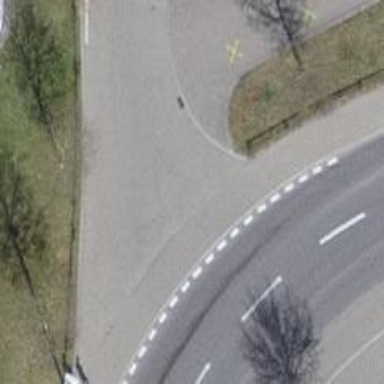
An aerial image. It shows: Sidewalk.